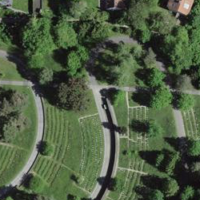
EUNIS habitat code: 55
Species observed at this site:
Maniola jurtina
Aegopodium podagraria
Mercurialis annua